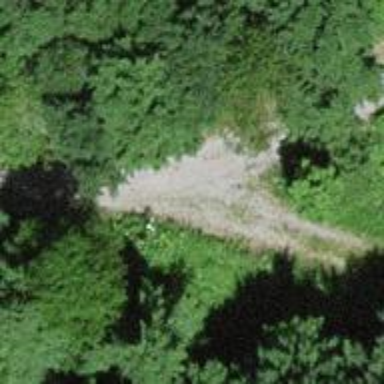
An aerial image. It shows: Gravel track road.